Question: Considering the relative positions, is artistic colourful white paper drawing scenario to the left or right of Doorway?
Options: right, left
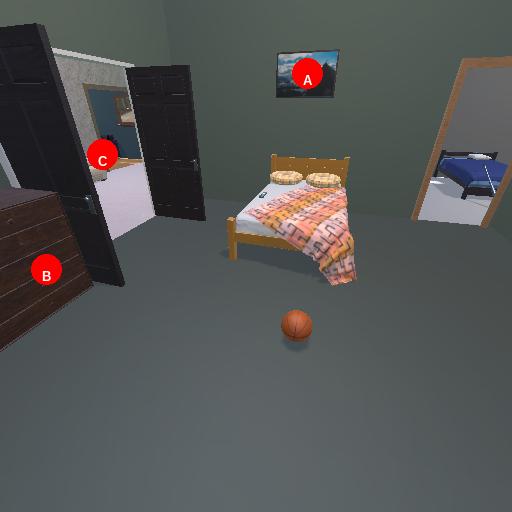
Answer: right